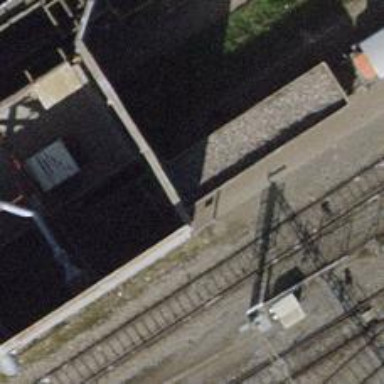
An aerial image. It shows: Railway yard with one track in service.